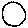
Label: circle